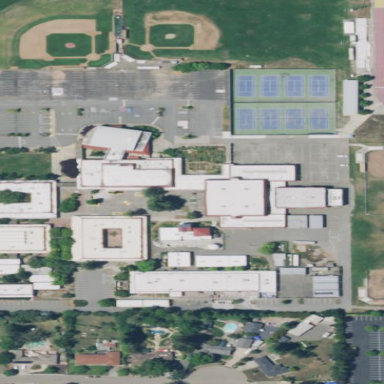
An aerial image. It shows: School.